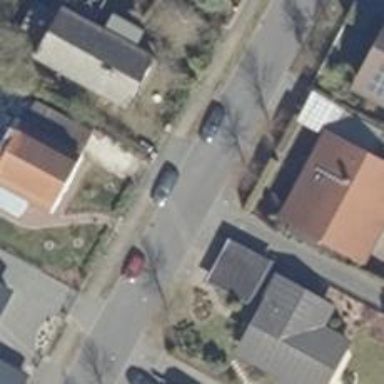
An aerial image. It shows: Smooth asphalt road in residential area.